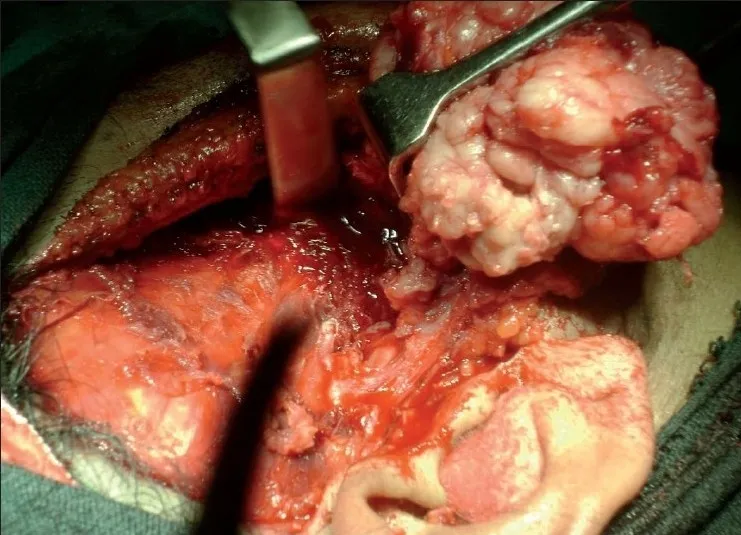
Isolation of tumor mass.
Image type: medical_photograph (other_medical_photograph)